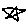
Label: star